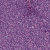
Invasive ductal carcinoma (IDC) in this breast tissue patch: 1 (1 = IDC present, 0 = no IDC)